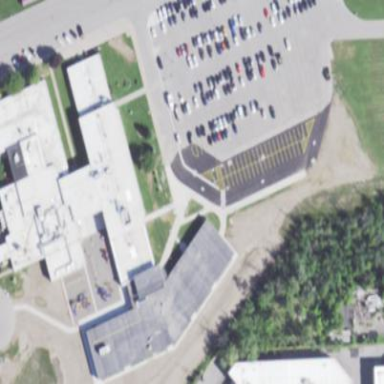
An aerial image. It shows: School.